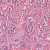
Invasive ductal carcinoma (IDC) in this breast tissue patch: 1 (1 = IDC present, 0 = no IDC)